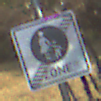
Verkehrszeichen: EndeFussgaengerzone
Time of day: SunriseSunset
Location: Outdoor (Nature)
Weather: Clear
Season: NotSpecified
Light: Natural